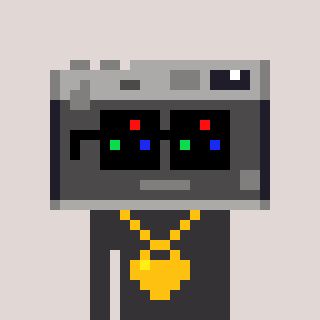
a pixel art character with square black sunglasses, a camera-shaped head and a grayscale-colored body on a warm background